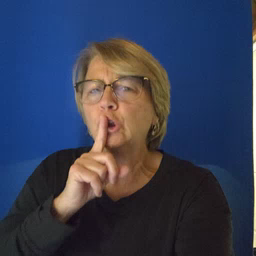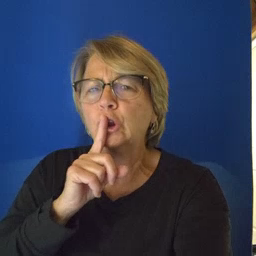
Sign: shhh